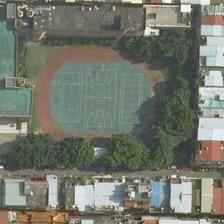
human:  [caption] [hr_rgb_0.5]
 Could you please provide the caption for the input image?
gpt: the dense buildings surround this square area, which has a basketball court and two tennis courts inside .

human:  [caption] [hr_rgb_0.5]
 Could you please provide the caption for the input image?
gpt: a playground next to some green plants is surrounded by many buildings .

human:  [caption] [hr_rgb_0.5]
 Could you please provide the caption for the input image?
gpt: a playground is surrounded by some green trees and many buildings .

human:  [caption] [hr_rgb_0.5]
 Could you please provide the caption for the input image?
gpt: many buildings and some green trees are around a playground .

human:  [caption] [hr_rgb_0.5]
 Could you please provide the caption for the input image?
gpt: a playground next to some green plants is surrounded by many buildings .